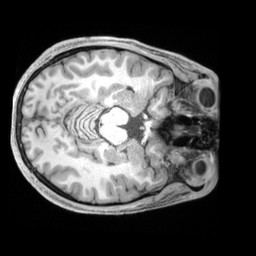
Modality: T1w
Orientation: axial
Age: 27
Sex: male
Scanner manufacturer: siemens
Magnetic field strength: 3 T
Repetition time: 2.2 s
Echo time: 0.00218 s